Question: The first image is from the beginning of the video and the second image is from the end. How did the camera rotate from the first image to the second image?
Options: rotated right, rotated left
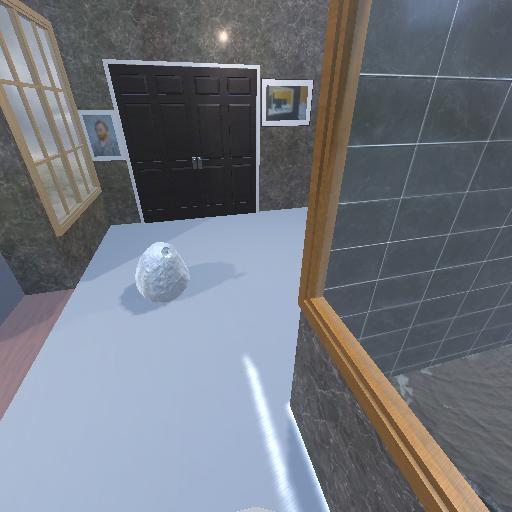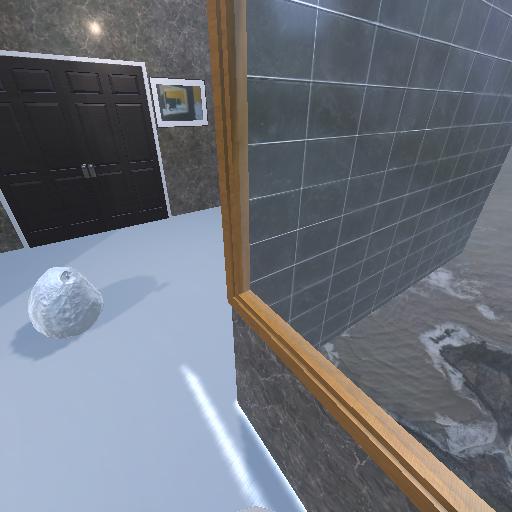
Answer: rotated right